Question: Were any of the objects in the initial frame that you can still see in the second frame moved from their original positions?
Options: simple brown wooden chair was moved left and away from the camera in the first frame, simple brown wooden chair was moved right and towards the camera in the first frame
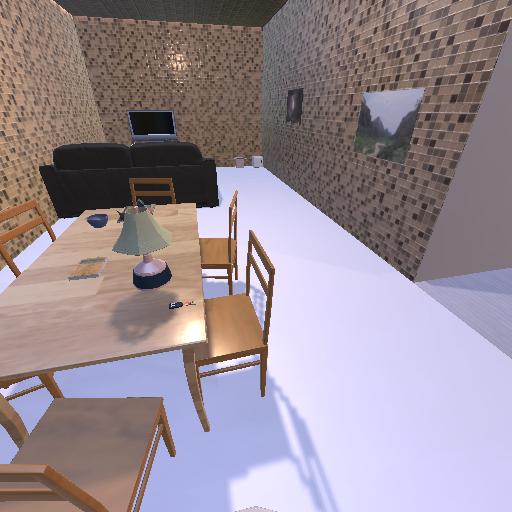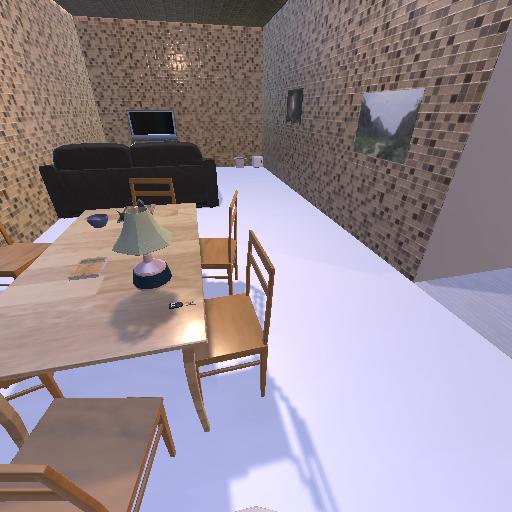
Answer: simple brown wooden chair was moved left and away from the camera in the first frame